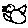
Label: bird